Current action and preconditions to check: path_clear

Your task: For each precondition in the list above, predict whether it will hold at this action.

Consider the current scene as observed from the mobile robot's camera, and analyze the predicted future states of all dynamic agents (e.g., people, animals, vehicles, or any moving entities) within the NEXT SECOND.

IMPORTANT: Only answer "very likely" if you are absolutely certain—based on strong, clear evidence—that a dynamic agent will violate the precondition in the predicted future state. Do NOT answer "very likely" for unlikely, ambiguous, or low-probability risks.

Ask yourself for each precondition: Is there a high probability, with clear and convincing evidence, that the predicted future states of any dynamic agent will interfere with the predicted future state of the currently executing action within the NEXT SECOND, causing that precondition to fail?

Assess the risk level based on these predictions. Use "likely" or "very likely" if motions create a clear risk of interference.

Use "neutral" or "improbable" if agents are nearby but their predicted paths are clearly diverging or non-conflicting.

Failure Risk Categories: "very improbable", "improbable", "neutral", "likely", "very likely"

Answer Format: Output ONLY the probability_of_failure value from these categories: "very improbable", "improbable", "neutral", "likely", "very likely"

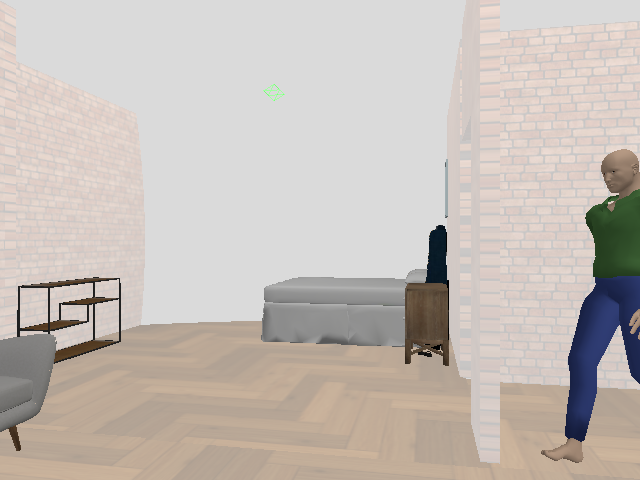

Answer: neutral